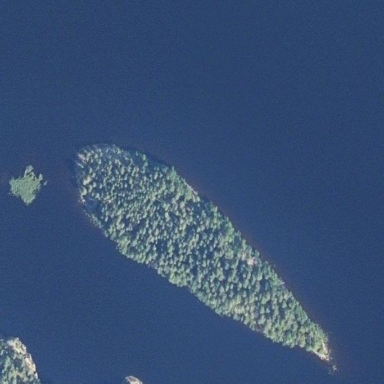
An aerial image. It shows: Islet.